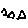
Label: hexagon